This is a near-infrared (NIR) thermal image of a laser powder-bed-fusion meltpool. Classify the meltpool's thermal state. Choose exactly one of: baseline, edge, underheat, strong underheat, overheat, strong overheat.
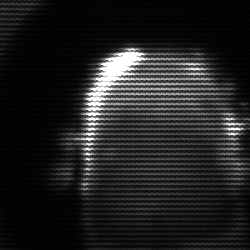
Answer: baseline